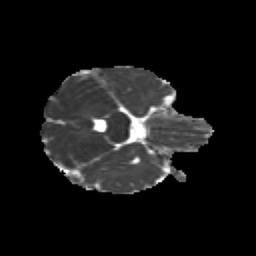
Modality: MD
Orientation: axial
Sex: male
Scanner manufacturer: siemens
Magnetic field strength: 3 T
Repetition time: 5 s
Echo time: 0.071 s